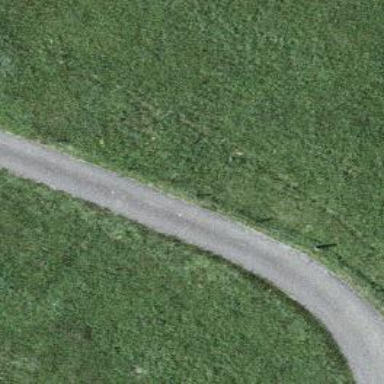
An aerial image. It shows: Unclassified road with paved surface.